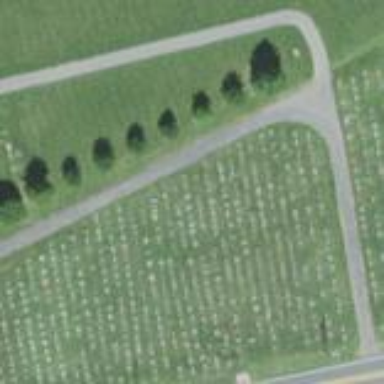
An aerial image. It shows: Cemetery.